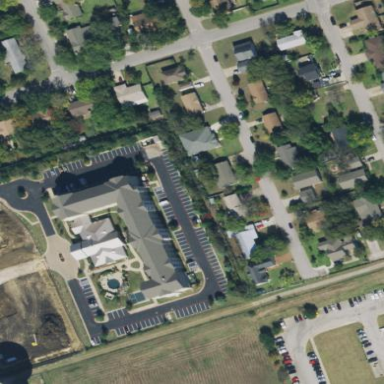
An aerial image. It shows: Hotel building.